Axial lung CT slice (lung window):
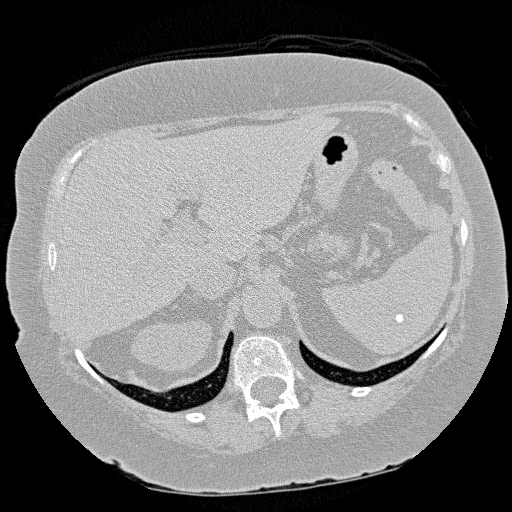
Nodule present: no